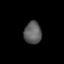
Tissue: lung
Cell type: Epithelial cells
Senescence score: 0.1792
Nuclear area (px): 378
Mean DAPI intensity: 94.923